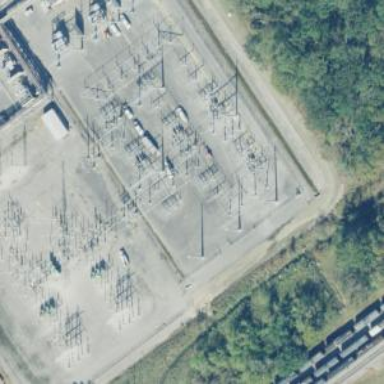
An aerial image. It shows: Industrial power substation surrounded by fence.